Field crop: maize
Growth stage: 2
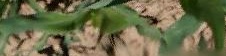
Species: maize